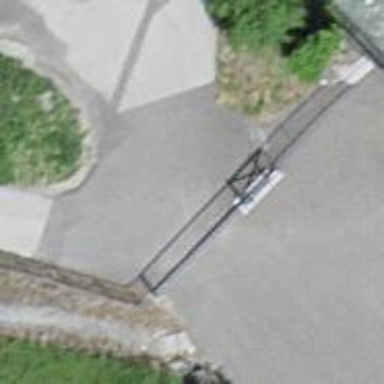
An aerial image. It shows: Gate.